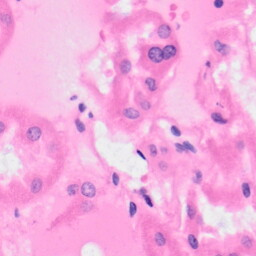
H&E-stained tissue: Kidney